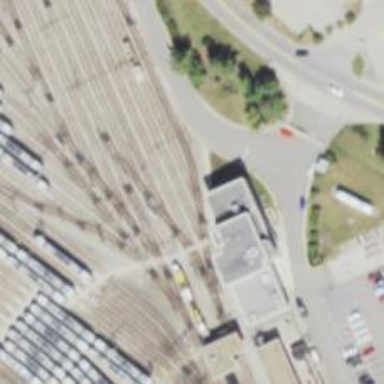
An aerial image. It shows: Light rail service yard with electrified contact lines.